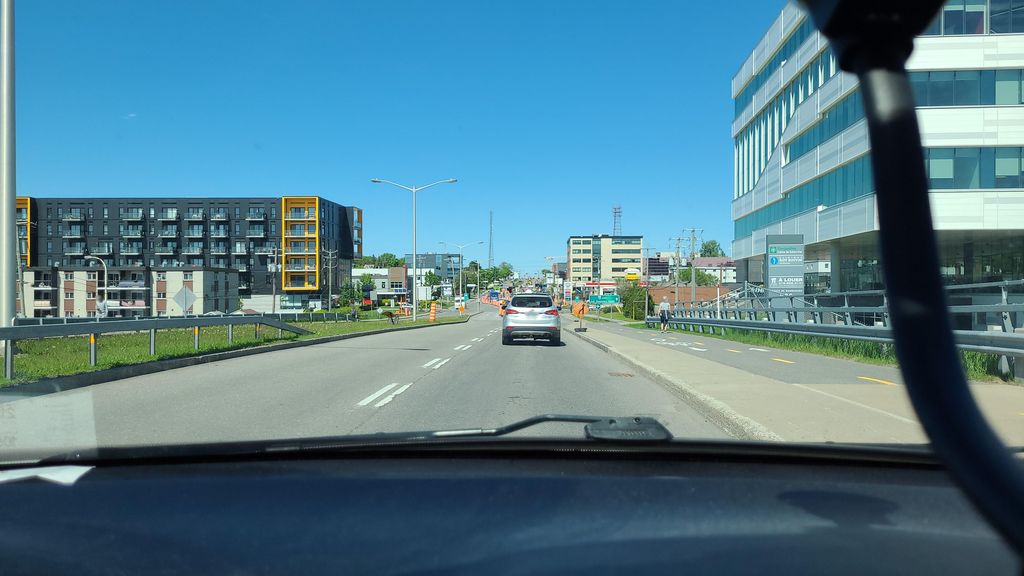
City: quebec_city